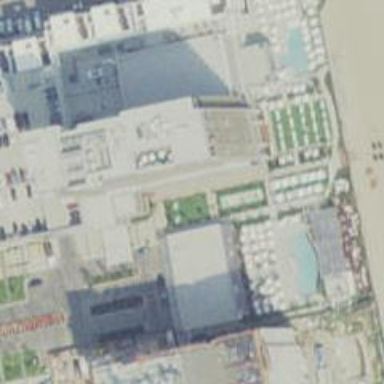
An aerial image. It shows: Hotel building.